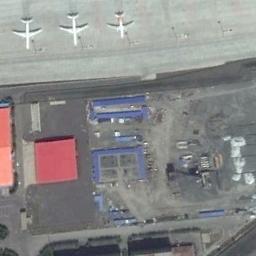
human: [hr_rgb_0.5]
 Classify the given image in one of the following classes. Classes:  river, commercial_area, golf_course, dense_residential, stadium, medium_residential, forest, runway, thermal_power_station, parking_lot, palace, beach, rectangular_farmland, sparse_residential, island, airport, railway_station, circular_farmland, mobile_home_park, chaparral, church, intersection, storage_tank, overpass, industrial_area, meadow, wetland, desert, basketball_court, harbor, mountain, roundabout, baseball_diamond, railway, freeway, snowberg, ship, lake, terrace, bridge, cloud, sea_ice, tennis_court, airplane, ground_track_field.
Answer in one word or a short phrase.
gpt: airplane